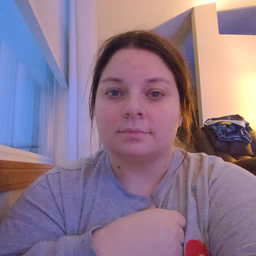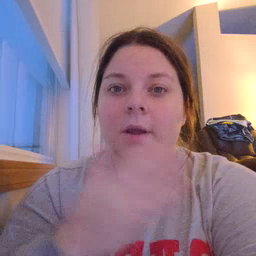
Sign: boat